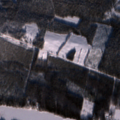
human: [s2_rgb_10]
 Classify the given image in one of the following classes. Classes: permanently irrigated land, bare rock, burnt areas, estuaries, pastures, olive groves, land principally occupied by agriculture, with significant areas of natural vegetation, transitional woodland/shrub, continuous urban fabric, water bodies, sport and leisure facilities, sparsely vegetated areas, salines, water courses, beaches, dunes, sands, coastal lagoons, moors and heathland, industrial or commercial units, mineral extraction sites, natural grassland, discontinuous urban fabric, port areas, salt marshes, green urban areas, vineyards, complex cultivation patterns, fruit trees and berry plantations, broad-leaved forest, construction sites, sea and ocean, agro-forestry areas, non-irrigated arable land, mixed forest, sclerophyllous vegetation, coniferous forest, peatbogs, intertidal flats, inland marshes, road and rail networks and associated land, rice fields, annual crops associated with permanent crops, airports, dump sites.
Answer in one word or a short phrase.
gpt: coniferous forest, mixed forest, water bodies